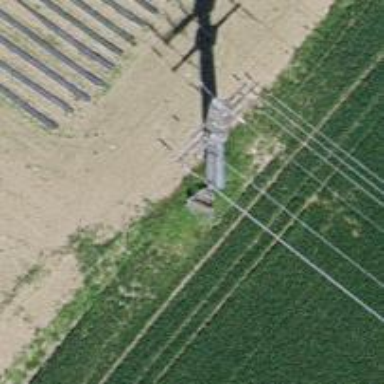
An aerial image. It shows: Transformer is shown.